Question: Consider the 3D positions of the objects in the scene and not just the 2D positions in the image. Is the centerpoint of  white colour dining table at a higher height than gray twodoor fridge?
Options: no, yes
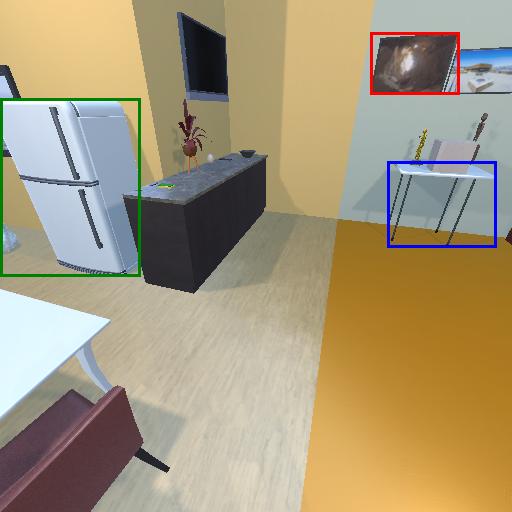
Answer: no